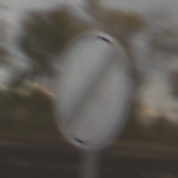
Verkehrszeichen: EndeSaemtlicherBegrenzungen
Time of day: MorningAfternoon
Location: Outdoor (Nature)
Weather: Overcast
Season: NotSpecified
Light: Natural